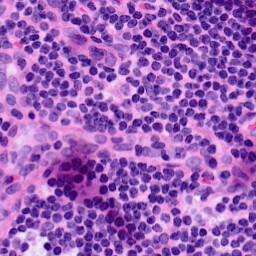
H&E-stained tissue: LymphNode